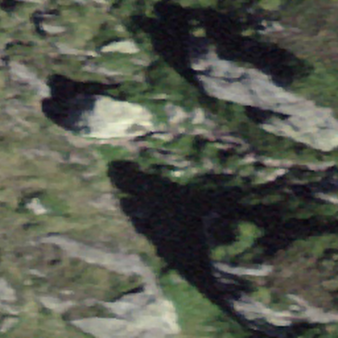
Label: bouldering_area